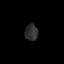
Tissue: skin
Cell type: Epithelial cells
Senescence score: 0.2485
Nuclear area (px): 214
Mean DAPI intensity: 45.692